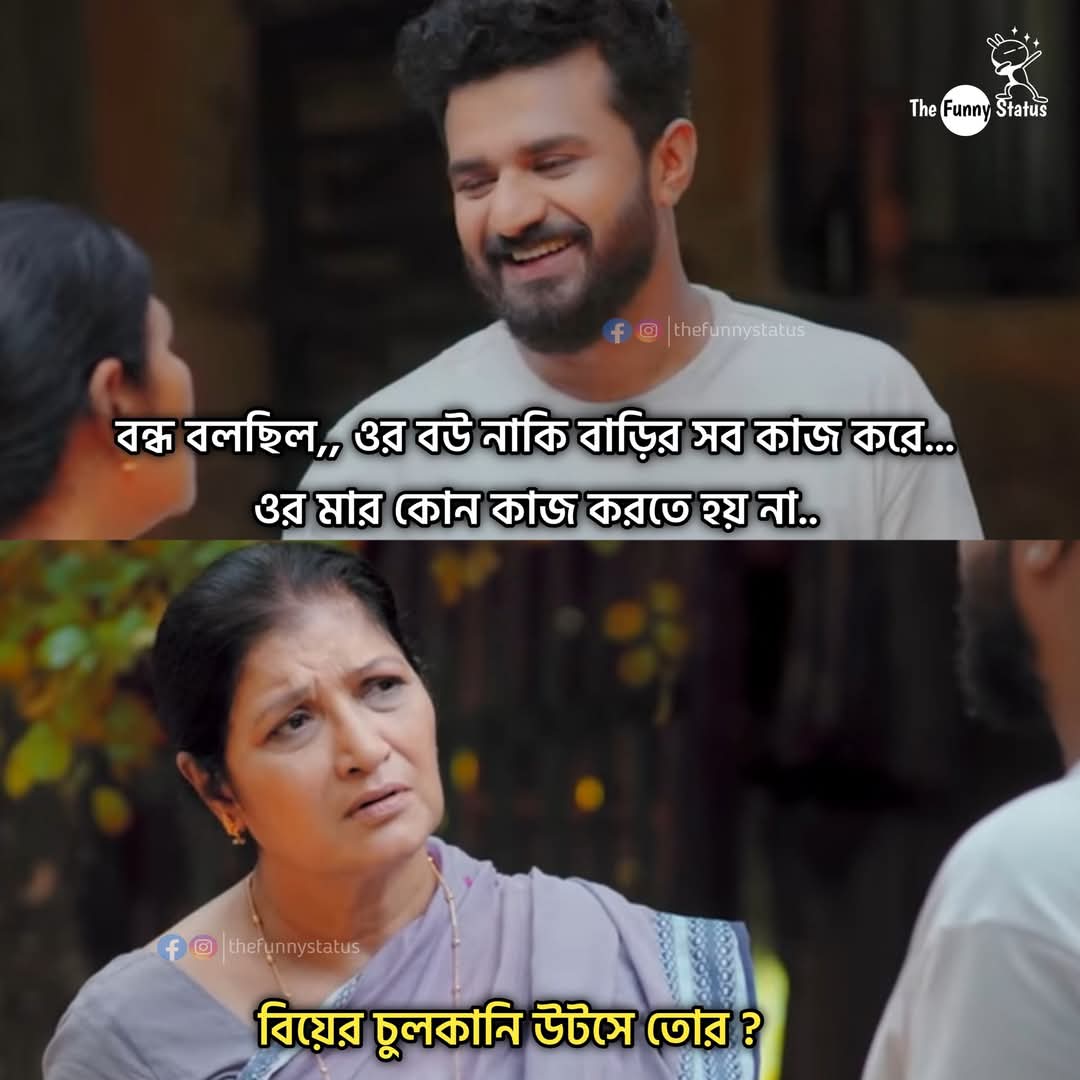
Text: বন্ধ বলছিল,, ওর বউ নাকি বাড়ির সব কাজ করে... ওর মার কোন কাজ করতে হয় না..
বিয়ের চুলকানি উটসে তোর?
Label: Non Hate